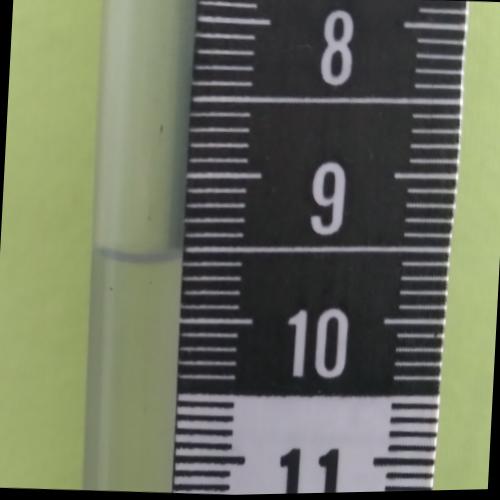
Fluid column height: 9.6 cm